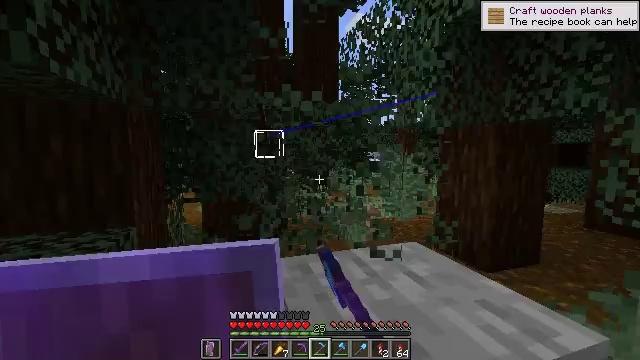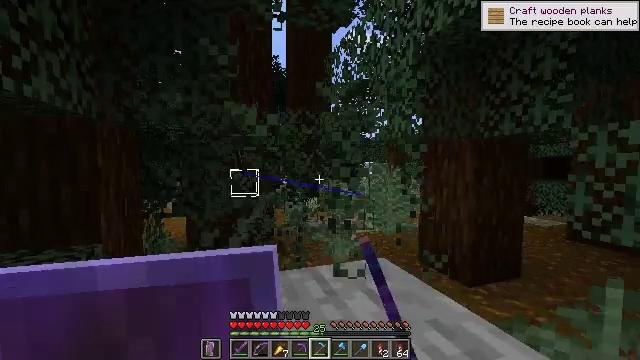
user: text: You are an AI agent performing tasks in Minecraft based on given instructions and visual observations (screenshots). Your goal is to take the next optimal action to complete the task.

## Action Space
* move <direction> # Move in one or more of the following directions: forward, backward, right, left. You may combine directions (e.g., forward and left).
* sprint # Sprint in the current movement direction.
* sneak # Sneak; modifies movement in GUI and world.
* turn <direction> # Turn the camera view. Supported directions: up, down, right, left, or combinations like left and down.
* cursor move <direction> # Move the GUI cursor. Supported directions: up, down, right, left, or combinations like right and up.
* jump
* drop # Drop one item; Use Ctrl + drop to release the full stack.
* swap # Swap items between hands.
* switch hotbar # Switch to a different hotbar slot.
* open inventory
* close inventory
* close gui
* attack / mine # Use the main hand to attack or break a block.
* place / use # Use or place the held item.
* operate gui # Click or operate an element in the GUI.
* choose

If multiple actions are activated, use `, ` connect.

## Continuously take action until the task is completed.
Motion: motion action
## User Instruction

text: Mine fern in the forest.
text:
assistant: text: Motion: move right, turn right and up, attack / mine
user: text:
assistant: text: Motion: attack / mine